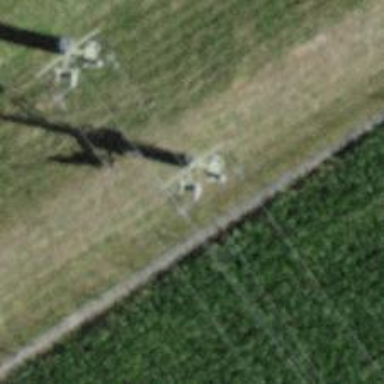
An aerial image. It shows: Cable for power transmission.